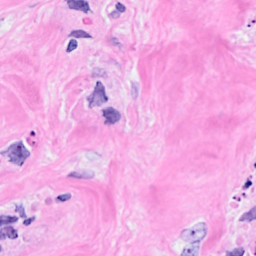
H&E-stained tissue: Breast